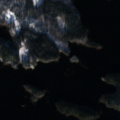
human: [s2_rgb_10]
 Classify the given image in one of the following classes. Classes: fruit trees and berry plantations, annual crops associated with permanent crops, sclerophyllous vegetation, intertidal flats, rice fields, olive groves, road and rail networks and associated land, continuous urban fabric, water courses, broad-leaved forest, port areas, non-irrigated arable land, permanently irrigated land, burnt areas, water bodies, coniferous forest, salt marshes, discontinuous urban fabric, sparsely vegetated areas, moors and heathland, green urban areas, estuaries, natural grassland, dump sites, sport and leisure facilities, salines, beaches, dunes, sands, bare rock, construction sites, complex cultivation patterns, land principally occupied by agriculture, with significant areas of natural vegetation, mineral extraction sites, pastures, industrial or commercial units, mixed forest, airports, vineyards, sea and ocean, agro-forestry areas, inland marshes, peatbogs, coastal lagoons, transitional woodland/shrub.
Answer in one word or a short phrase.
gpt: coniferous forest, mixed forest, water bodies